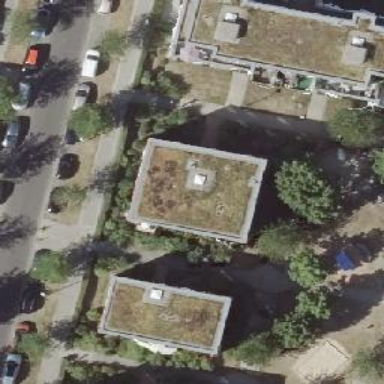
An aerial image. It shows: Flat-roofed apartment building.